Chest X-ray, PA view. Patient: 26 years old, sex M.
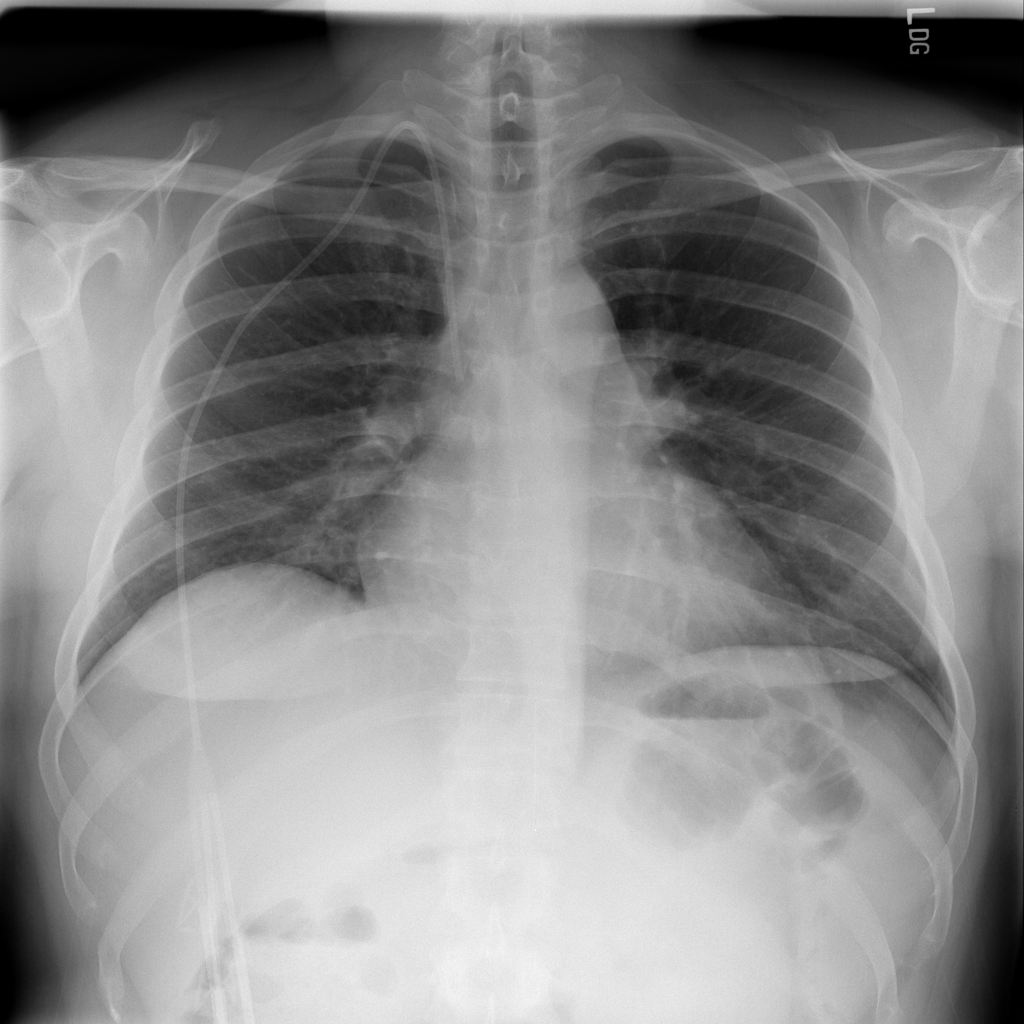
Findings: No Finding